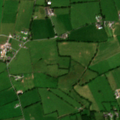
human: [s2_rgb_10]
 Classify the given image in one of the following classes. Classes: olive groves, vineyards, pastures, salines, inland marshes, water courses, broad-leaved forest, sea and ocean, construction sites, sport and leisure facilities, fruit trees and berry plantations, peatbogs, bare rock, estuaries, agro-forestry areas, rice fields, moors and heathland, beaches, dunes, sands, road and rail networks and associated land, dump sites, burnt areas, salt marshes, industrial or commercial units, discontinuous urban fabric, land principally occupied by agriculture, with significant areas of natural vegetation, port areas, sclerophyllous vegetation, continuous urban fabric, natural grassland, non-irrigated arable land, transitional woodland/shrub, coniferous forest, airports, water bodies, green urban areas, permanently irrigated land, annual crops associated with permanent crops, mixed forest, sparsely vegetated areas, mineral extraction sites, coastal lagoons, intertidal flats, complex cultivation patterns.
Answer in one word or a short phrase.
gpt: non-irrigated arable land, pastures